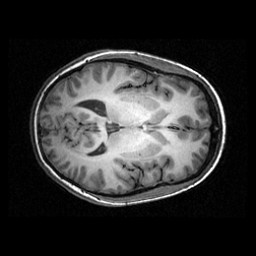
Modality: T1w
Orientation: axial
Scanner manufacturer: ge
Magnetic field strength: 3 T
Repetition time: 0.009 s
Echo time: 0.001828 s